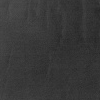
Atmospheric dust classification: dusty